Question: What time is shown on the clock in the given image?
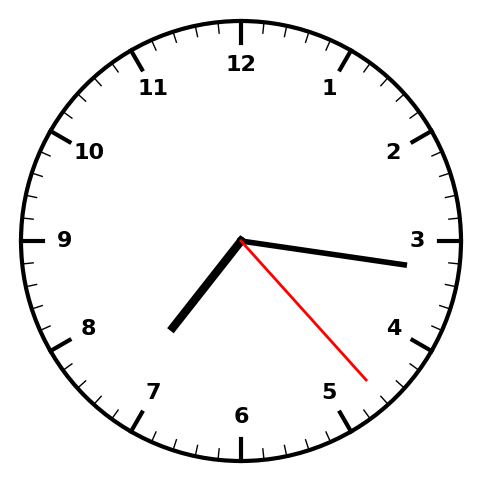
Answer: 07:16:23